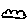
Label: cloud